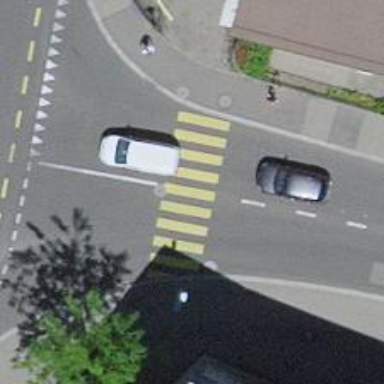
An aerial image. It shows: Marked zebra crossing on the road.